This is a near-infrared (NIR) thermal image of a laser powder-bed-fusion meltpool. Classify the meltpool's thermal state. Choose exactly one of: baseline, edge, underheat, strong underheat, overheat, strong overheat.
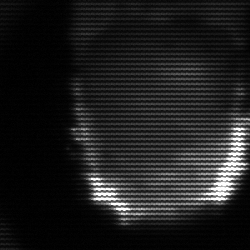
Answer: baseline